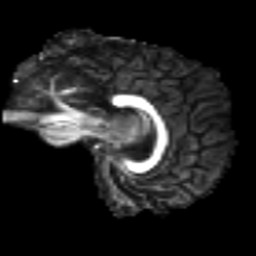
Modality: FA
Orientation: sagittal
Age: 22
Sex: female
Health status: ill
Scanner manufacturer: siemens
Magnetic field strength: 3 T
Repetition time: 6.5 s
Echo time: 0.062 s